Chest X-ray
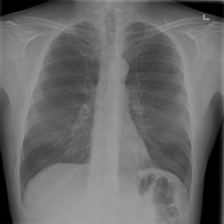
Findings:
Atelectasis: negative
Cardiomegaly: negative
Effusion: negative
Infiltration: negative
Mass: negative
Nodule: negative
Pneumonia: negative
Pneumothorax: negative
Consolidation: negative
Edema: negative
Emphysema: negative
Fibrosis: negative
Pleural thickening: negative
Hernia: negative